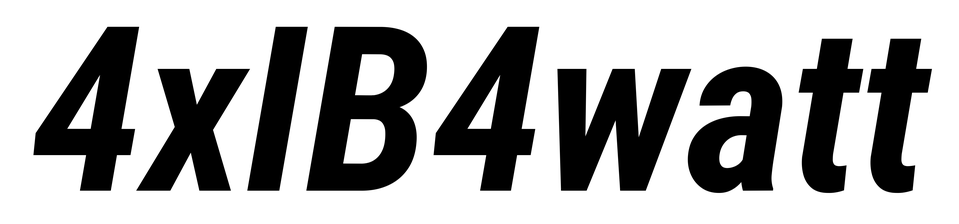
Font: Roboto-Italic_Condensed_Bold_Italic